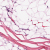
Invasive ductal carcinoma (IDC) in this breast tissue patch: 0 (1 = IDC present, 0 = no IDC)